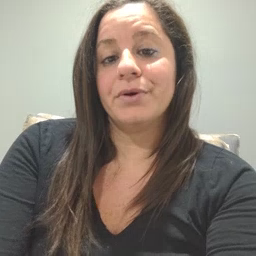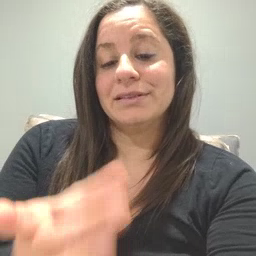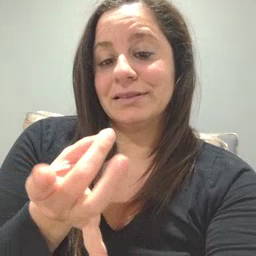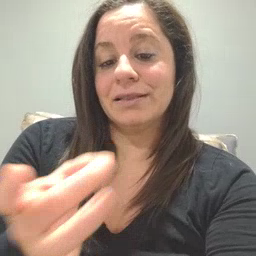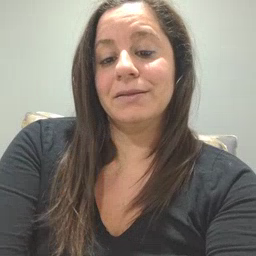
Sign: sticky